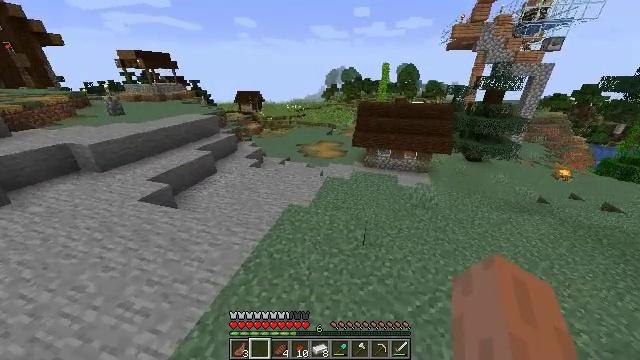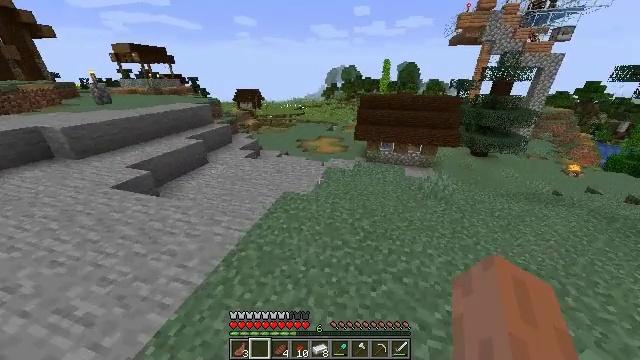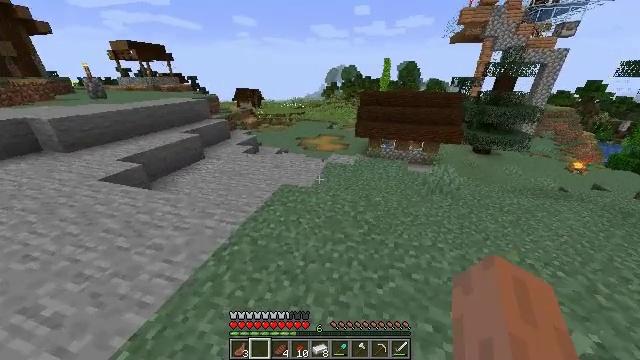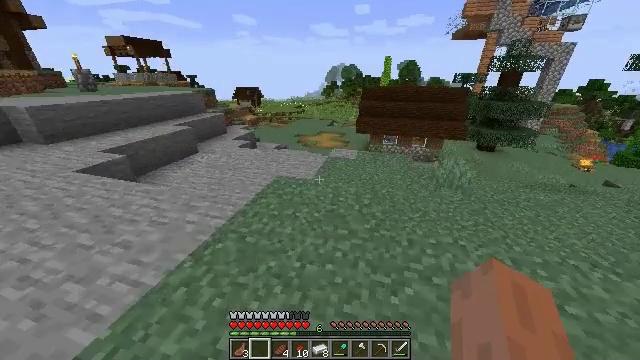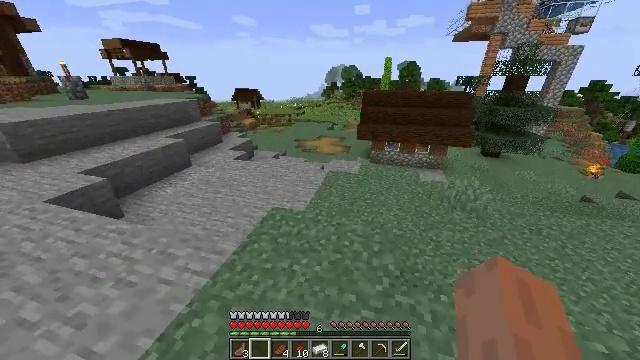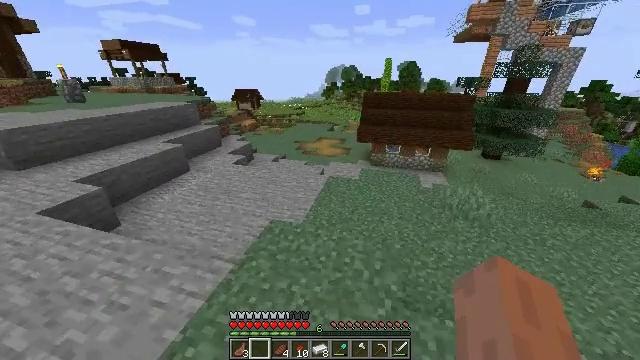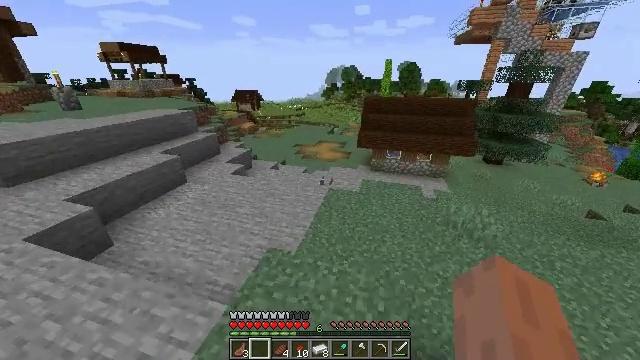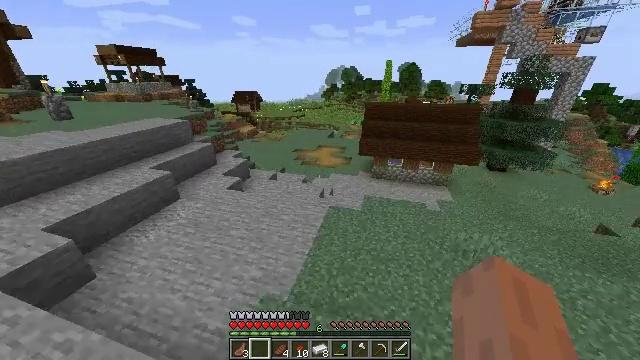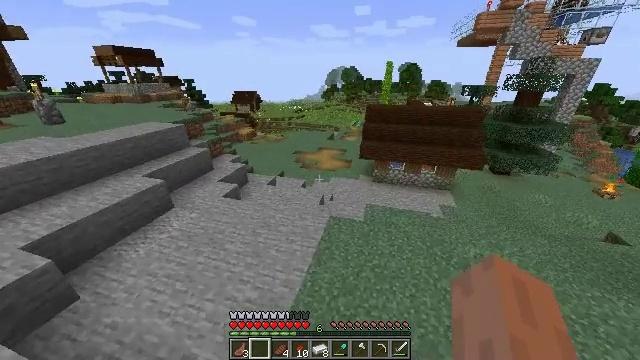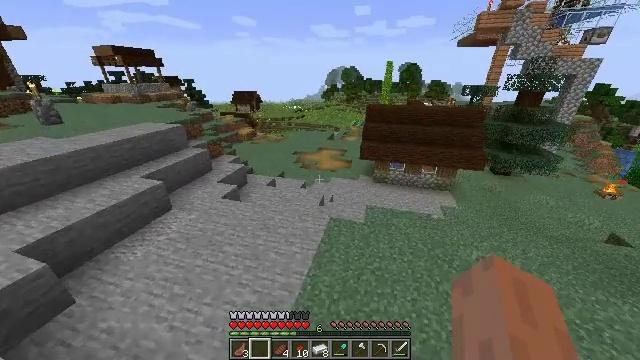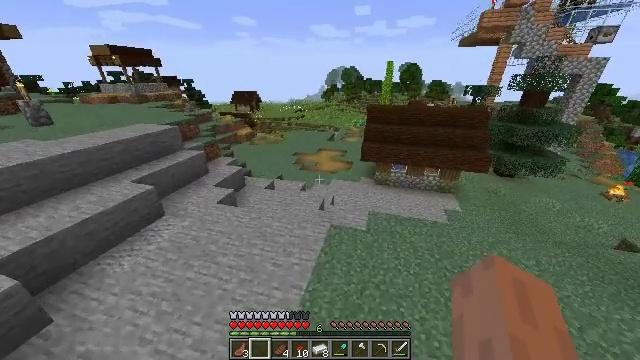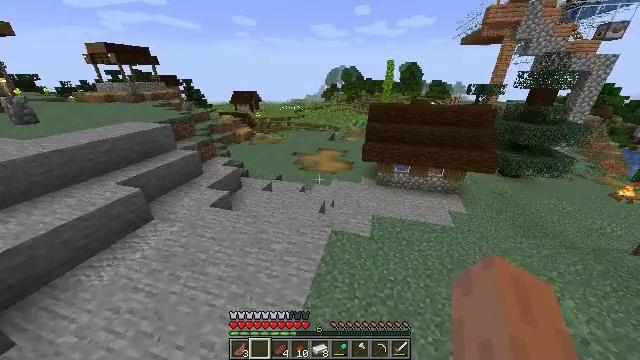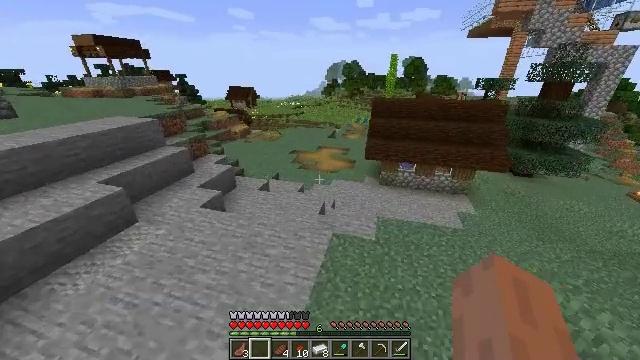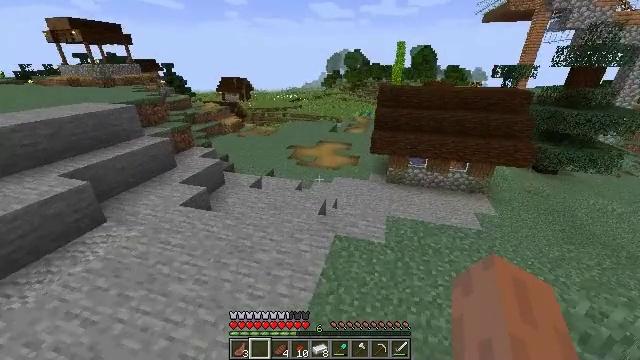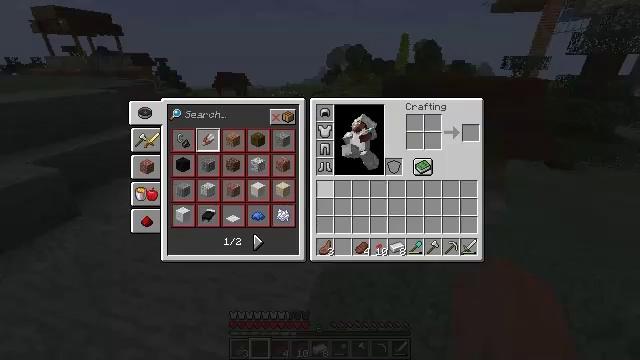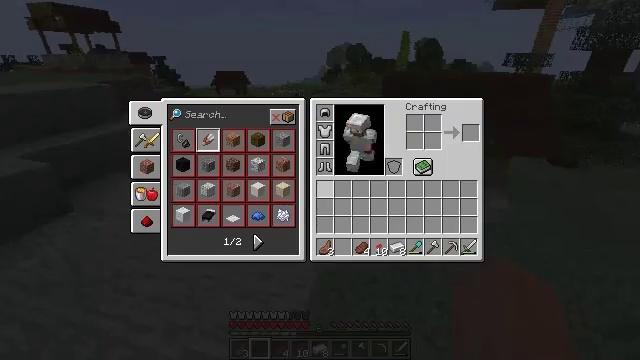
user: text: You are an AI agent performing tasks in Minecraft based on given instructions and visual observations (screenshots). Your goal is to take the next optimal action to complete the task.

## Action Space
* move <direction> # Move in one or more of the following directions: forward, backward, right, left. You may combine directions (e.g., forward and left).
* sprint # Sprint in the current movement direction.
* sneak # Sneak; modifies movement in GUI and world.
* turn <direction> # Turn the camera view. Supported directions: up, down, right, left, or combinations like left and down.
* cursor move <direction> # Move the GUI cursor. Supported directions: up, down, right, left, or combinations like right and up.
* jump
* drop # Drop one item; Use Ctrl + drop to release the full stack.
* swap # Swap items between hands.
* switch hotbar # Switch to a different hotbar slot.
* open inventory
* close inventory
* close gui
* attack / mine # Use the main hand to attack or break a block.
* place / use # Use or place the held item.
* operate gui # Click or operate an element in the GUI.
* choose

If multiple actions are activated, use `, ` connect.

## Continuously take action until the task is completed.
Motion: motion action
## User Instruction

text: Break the jungle planks to recycle them.
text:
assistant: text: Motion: move forward, sprint, jump
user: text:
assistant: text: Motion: move forward, sprint, jump
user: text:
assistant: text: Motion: move forward, sprint, jump
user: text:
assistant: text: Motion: move forward, sprint, jump
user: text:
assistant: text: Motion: move forward, jump
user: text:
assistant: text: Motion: move forward, jump
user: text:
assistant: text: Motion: move forward, jump
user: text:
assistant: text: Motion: move forward, jump
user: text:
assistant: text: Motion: move forward, jump
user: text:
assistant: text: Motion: move forward
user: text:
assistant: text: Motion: no_op
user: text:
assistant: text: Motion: no_op
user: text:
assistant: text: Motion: no_op
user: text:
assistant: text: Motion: open inventory
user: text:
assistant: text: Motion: open inventory
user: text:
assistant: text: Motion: open inventory
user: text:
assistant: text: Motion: open inventory
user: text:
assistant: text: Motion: cursor move right
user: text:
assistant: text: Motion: cursor move right
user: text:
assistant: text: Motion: cursor move right
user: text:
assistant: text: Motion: cursor move right
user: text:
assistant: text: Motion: no_op
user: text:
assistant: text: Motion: no_op
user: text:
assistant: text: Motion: no_op
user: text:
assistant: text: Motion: cursor move down
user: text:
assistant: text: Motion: no_op
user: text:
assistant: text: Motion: no_op
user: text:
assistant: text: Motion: no_op
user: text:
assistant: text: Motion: operate gui
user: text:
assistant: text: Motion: operate gui